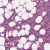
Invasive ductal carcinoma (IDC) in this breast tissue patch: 1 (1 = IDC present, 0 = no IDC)